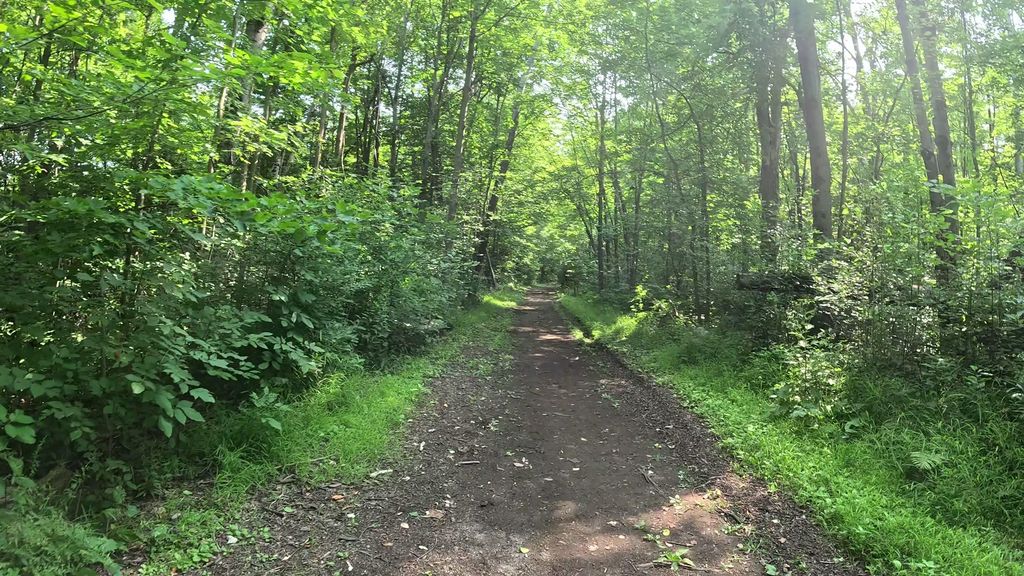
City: ottawa-gatineau